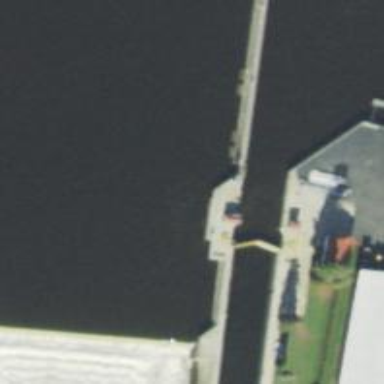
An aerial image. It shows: Lock gate on waterway.